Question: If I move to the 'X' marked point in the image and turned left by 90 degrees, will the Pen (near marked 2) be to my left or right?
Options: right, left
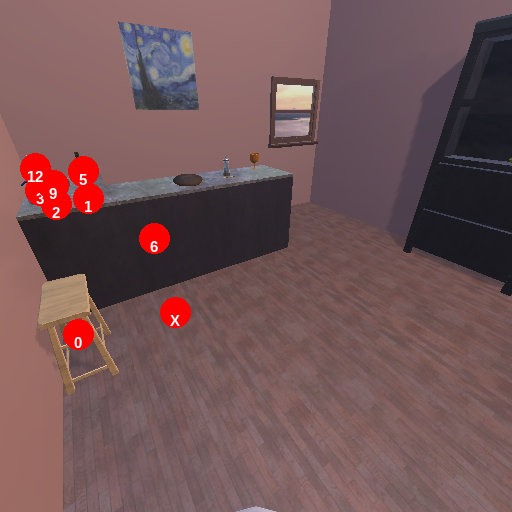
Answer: right